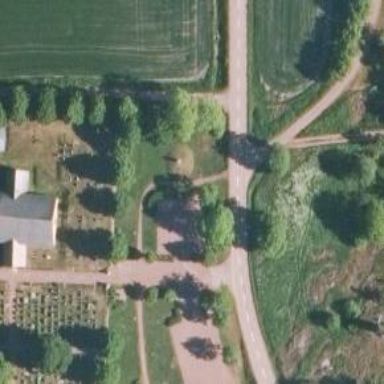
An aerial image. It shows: Historic memorial.